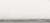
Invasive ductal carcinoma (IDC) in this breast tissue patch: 0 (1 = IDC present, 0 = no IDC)